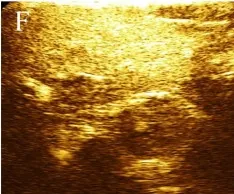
CT and ultrasound features of retroperitoneal anastomosing hemangioma. (F) Contrast-enhanced ultrasound demonstrates homogeneous and "slow-in and slow-out" low enhancement.
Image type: radiology (ct)